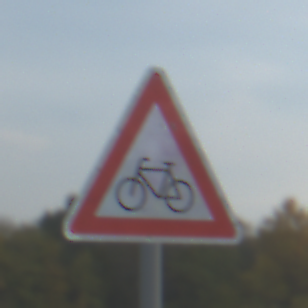
Verkehrszeichen: RadverkehrRechts
Umgebung: Outdoor, Nature
Tageszeit: SunriseSunset
Wetter: PartlyCloudy
Licht: Natural
Jahreszeit: NotSpecified
Kontrast: MediumContrast